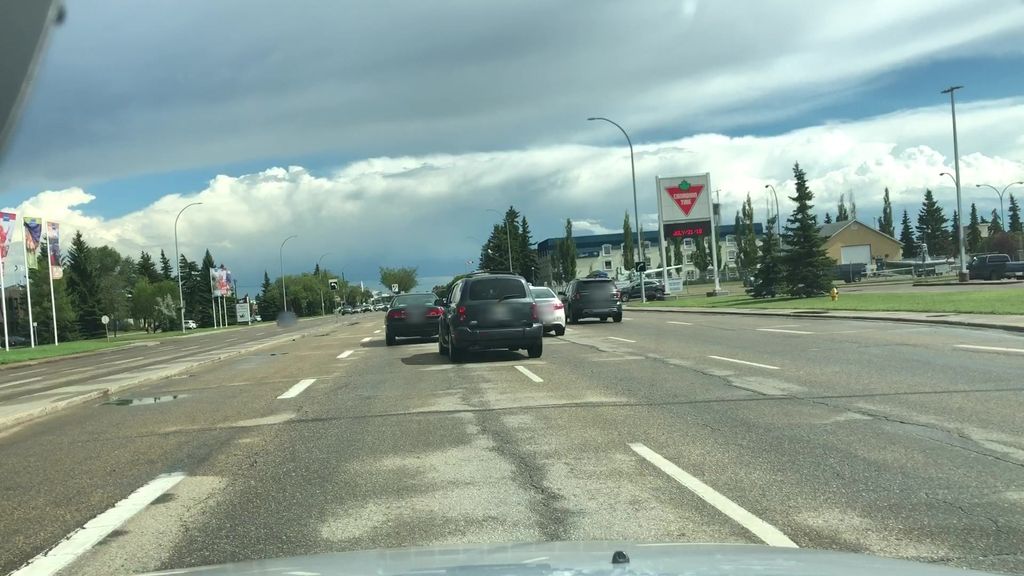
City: edmonton